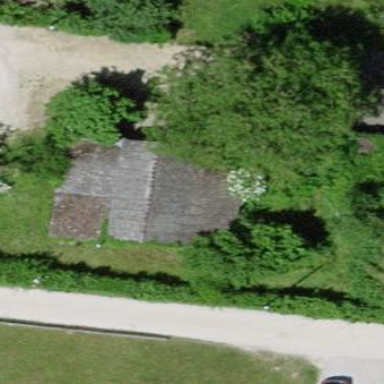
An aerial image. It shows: Garage building.